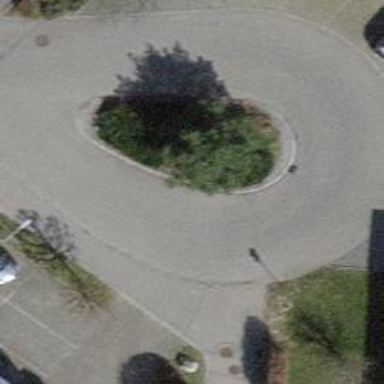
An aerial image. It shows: Turning loop on the road.